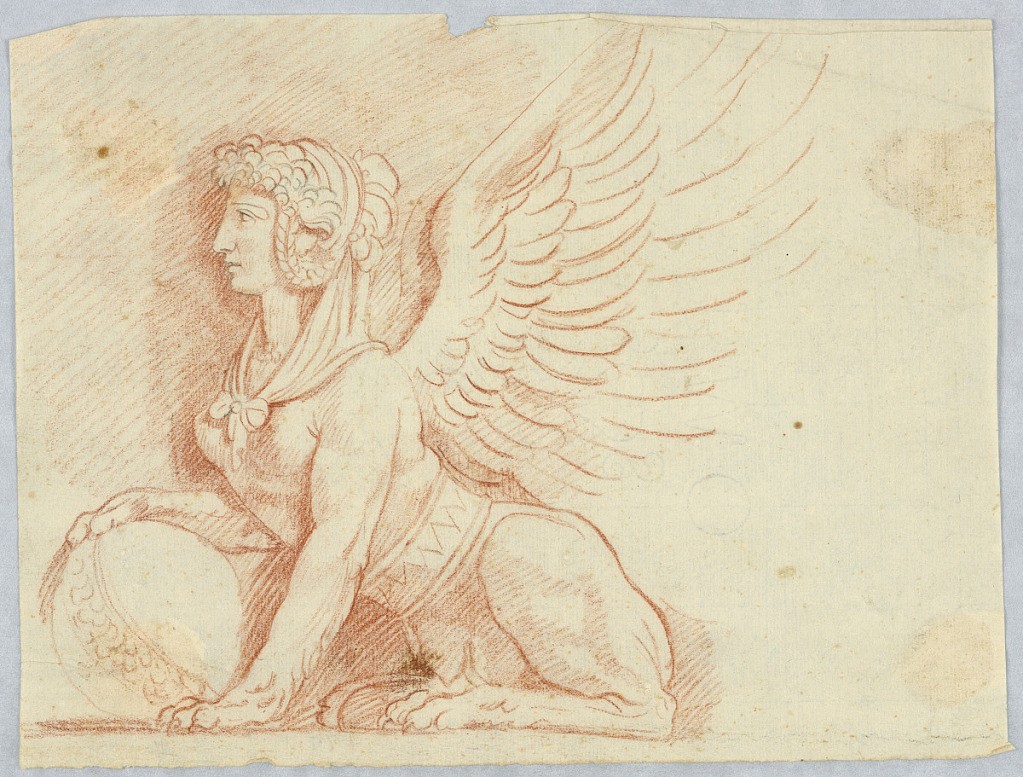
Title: A Sphinx with Globe
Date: late 18th century
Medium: Graphite, red crayon on paper
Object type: Drawing
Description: Sphinx with woman's head, body of a lion, and wings.